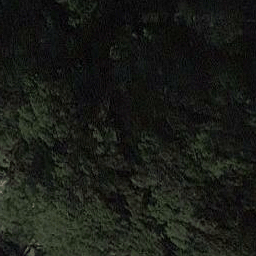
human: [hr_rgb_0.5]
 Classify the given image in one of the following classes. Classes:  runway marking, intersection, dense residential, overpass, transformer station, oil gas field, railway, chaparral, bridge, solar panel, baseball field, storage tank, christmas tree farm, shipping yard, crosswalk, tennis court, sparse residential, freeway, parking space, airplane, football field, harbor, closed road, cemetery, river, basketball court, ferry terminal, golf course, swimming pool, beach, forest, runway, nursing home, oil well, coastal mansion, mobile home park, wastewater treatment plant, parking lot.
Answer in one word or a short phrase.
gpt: forest